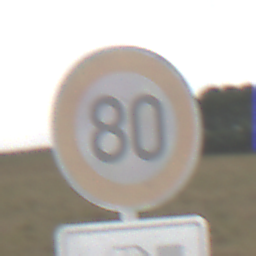
Verkehrszeichen: Geschwindigkeit80
Zusatzzeichen unten: MehrspurigeFahrzeuge4
Umgebung: Outdoor, Nature
Tageszeit: Midday
Wetter: PartlyCloudy
Licht: Natural
Jahreszeit: NotSpecified
Kontrast: MediumContrast